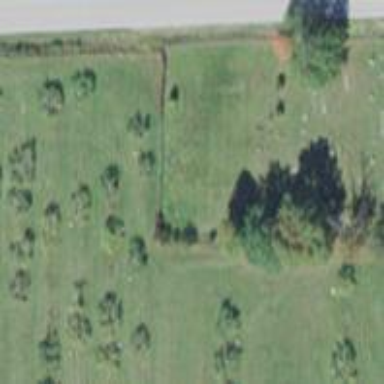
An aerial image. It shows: Grave yard.